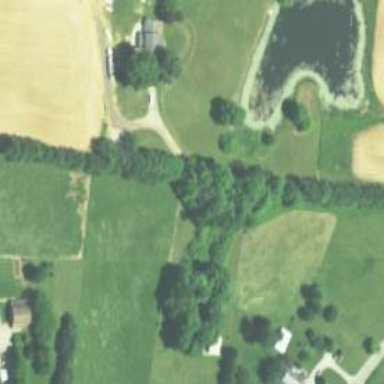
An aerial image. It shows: Driveway.